Question: I want to make the same form as it demonstrated at image below.

Is there any suggestion how to achieve tabs align right?
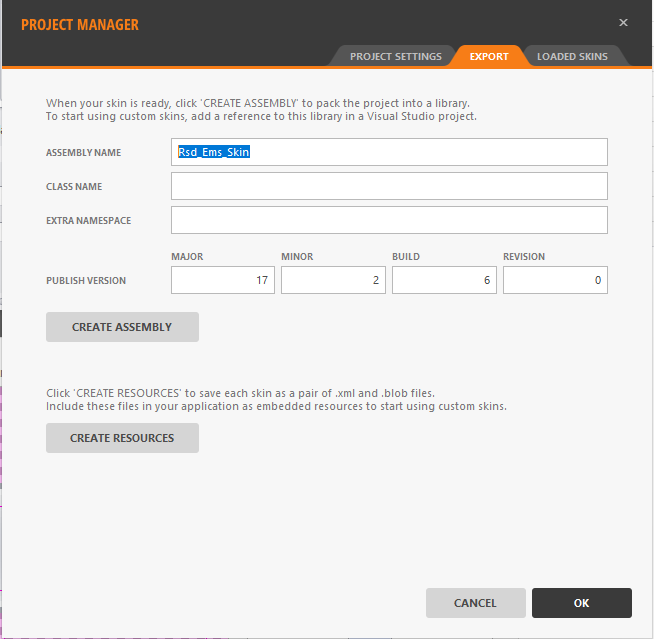
Answer: Take a look a the DevExpress <URL> control.
The <URL> property should did the trick:
'''
TabPane.TabAlignment = Alignment.Far;
'''